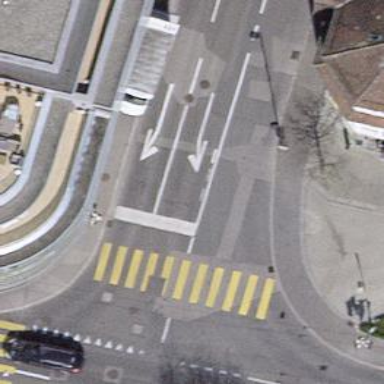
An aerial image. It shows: Road with traffic signals.